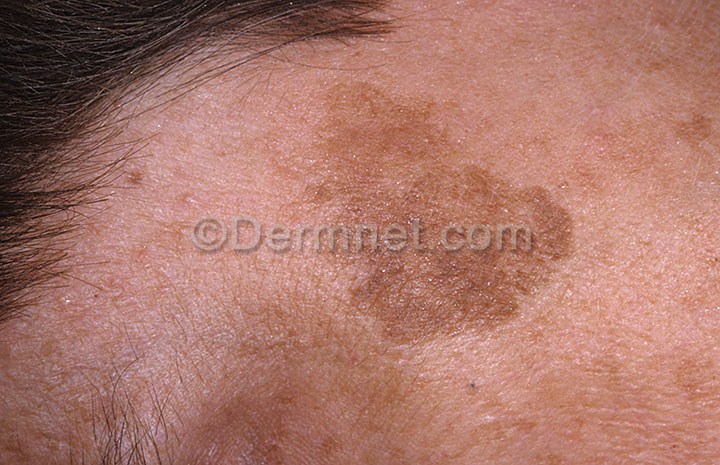
Disease: Light Diseases and Disorders of Pigmentation